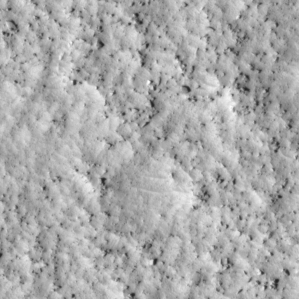
Label: non_frost